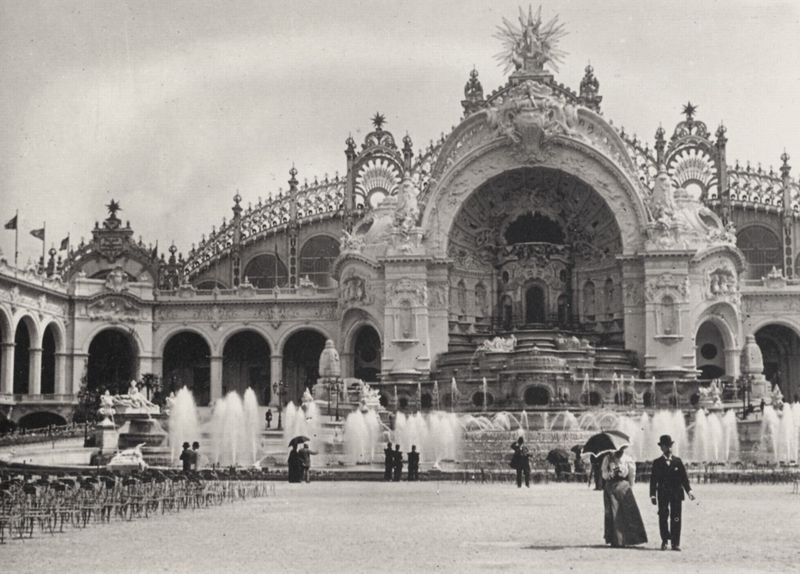
Titel: Wasserturm und Palast der Elektrizität
Künstler: Francois Emile Zola
Schlagwörter: himmel, mann, schatten, wasser, frauen, menschen, frau, grau, hell, hut, kleid, männer, paris, stuhl, stühle, weiss, anlage, gebäude, park, regenschirm, schirm, schloss, sonnenschirm, leute, ornament, rock, anzug, feier, architektur, barock, kleidung, stein, kirche, sonne, paar, spitzen, bühne, gotik, krone, rokoko, brunnen, rund, garten, skulptur, springbrunnen, statue, sitze, ansicht, bogen, fahnen, fassade, italien, fahne, giebel, hof, spazieren, platz, figuren, rundbogen, promenade, treppe, treppen, dekor, verzierung, stufen, tor, galerie, foto, fotografie, photographie, bögen, melone, eingang, nische, arkade, innenhof, loggia, orient, palast, stern, torbogen, strahlen, groß, schwarzweiss, sterne, regenschirme, schirme, wimpel, flanieren, arkaden, photo, ausstellung, ornamental, portal, villa, löwen, statuen, fontaine, fontäne, wasserfontäne, kulisse, tempel, muschel, pavillon, spaziergänger, maria, laubengang, fotographie, weltausstellung, verzierungen, bauplastik, öffnungen, paare, sonnenschirme, bogengang, sockelzone, strebewerk, gewände, baluster, pompös, wasserspiel, elektrizität, fontänen, stuhlreihen, fernost, palastanlage, wasserspiele, figurenschmuck, fontainen, freiluftbühne, kurorcherster, seebad, spingbrunnen, stufenportal, fontana di trevi, sonnenschrim, 1900, 1880, platze, situ, zuckerguss, templel, monumnetal